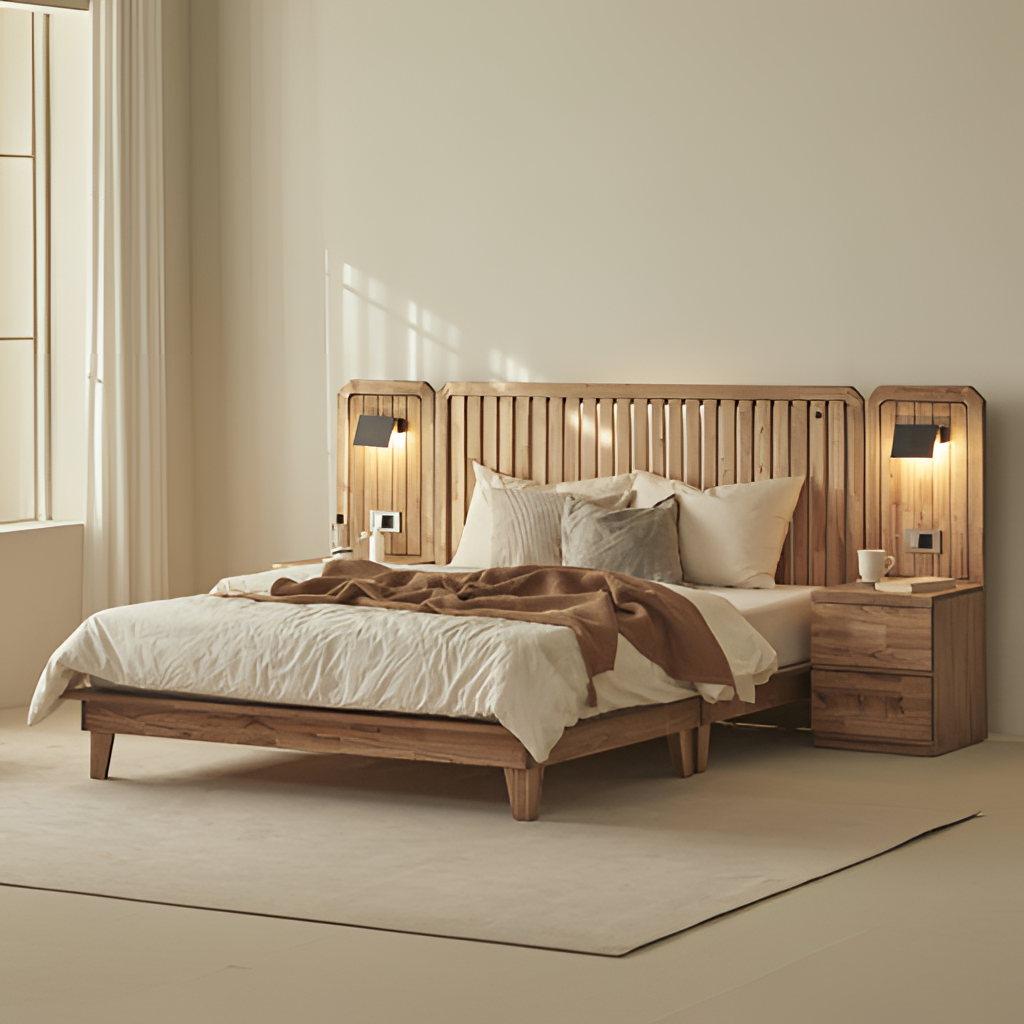
wood backlit headboard bed, bedroom, minimalist, paint wallpaper, with solid pattern, beige carpet flooring, with solid pattern